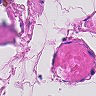
Metastatic tissue present: no